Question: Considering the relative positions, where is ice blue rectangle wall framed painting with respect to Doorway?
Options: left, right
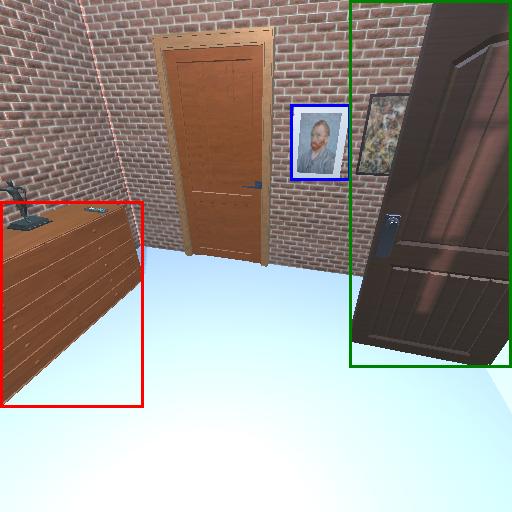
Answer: left